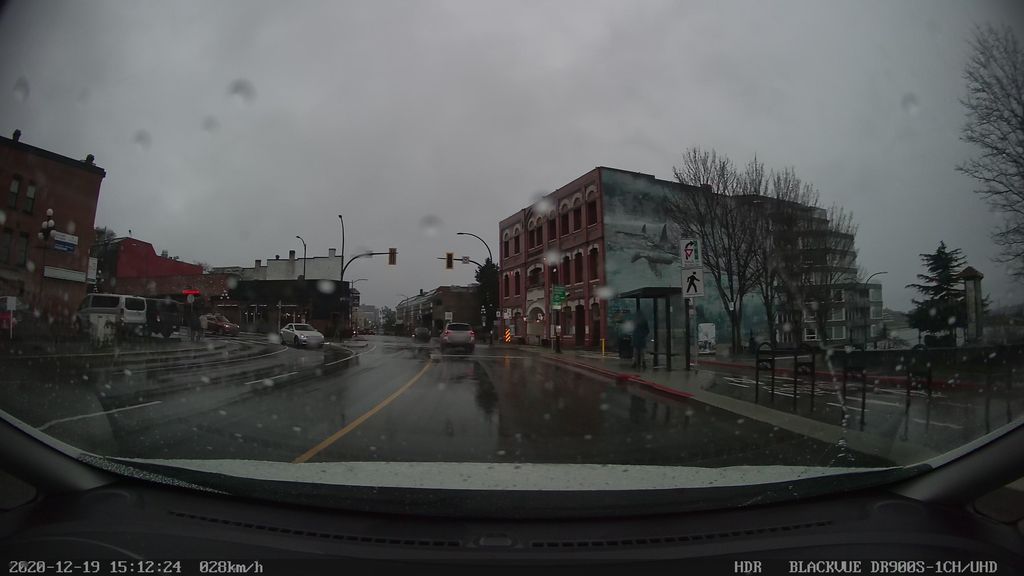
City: victoria